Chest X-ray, PA view. Patient: 49 years old, sex M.
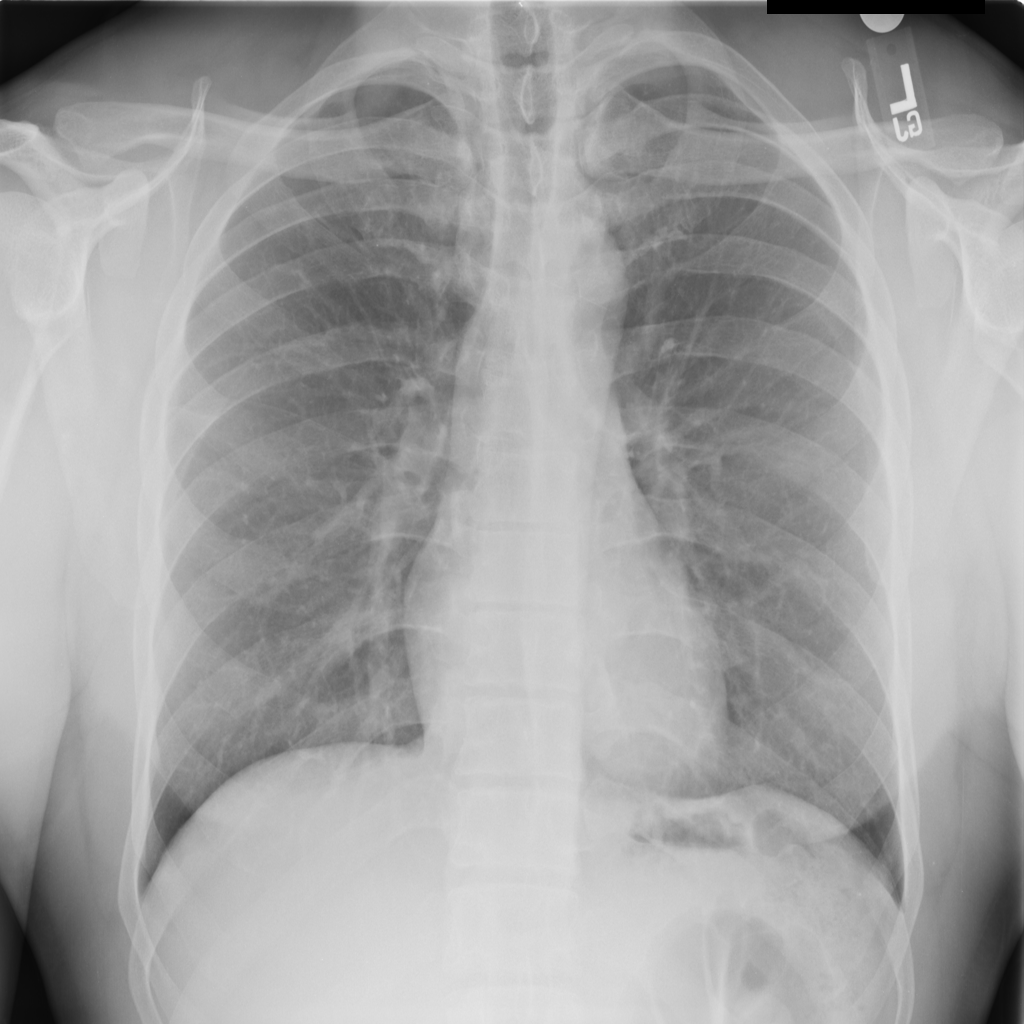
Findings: No Finding